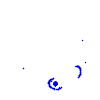
Particle: pion